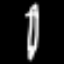
Label: pencil